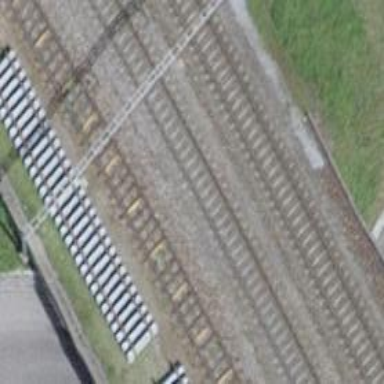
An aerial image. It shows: Bridge over electrified railway with contact lines.